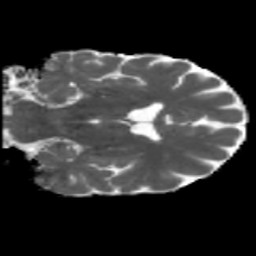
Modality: MD
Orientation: coronal
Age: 42
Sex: male
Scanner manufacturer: siemens
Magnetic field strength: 3 T
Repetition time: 5.47 s
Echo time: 0.0854 s